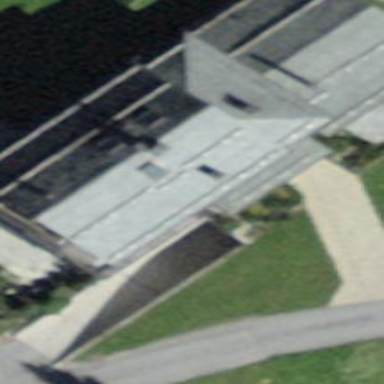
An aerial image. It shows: Building with tile roof.